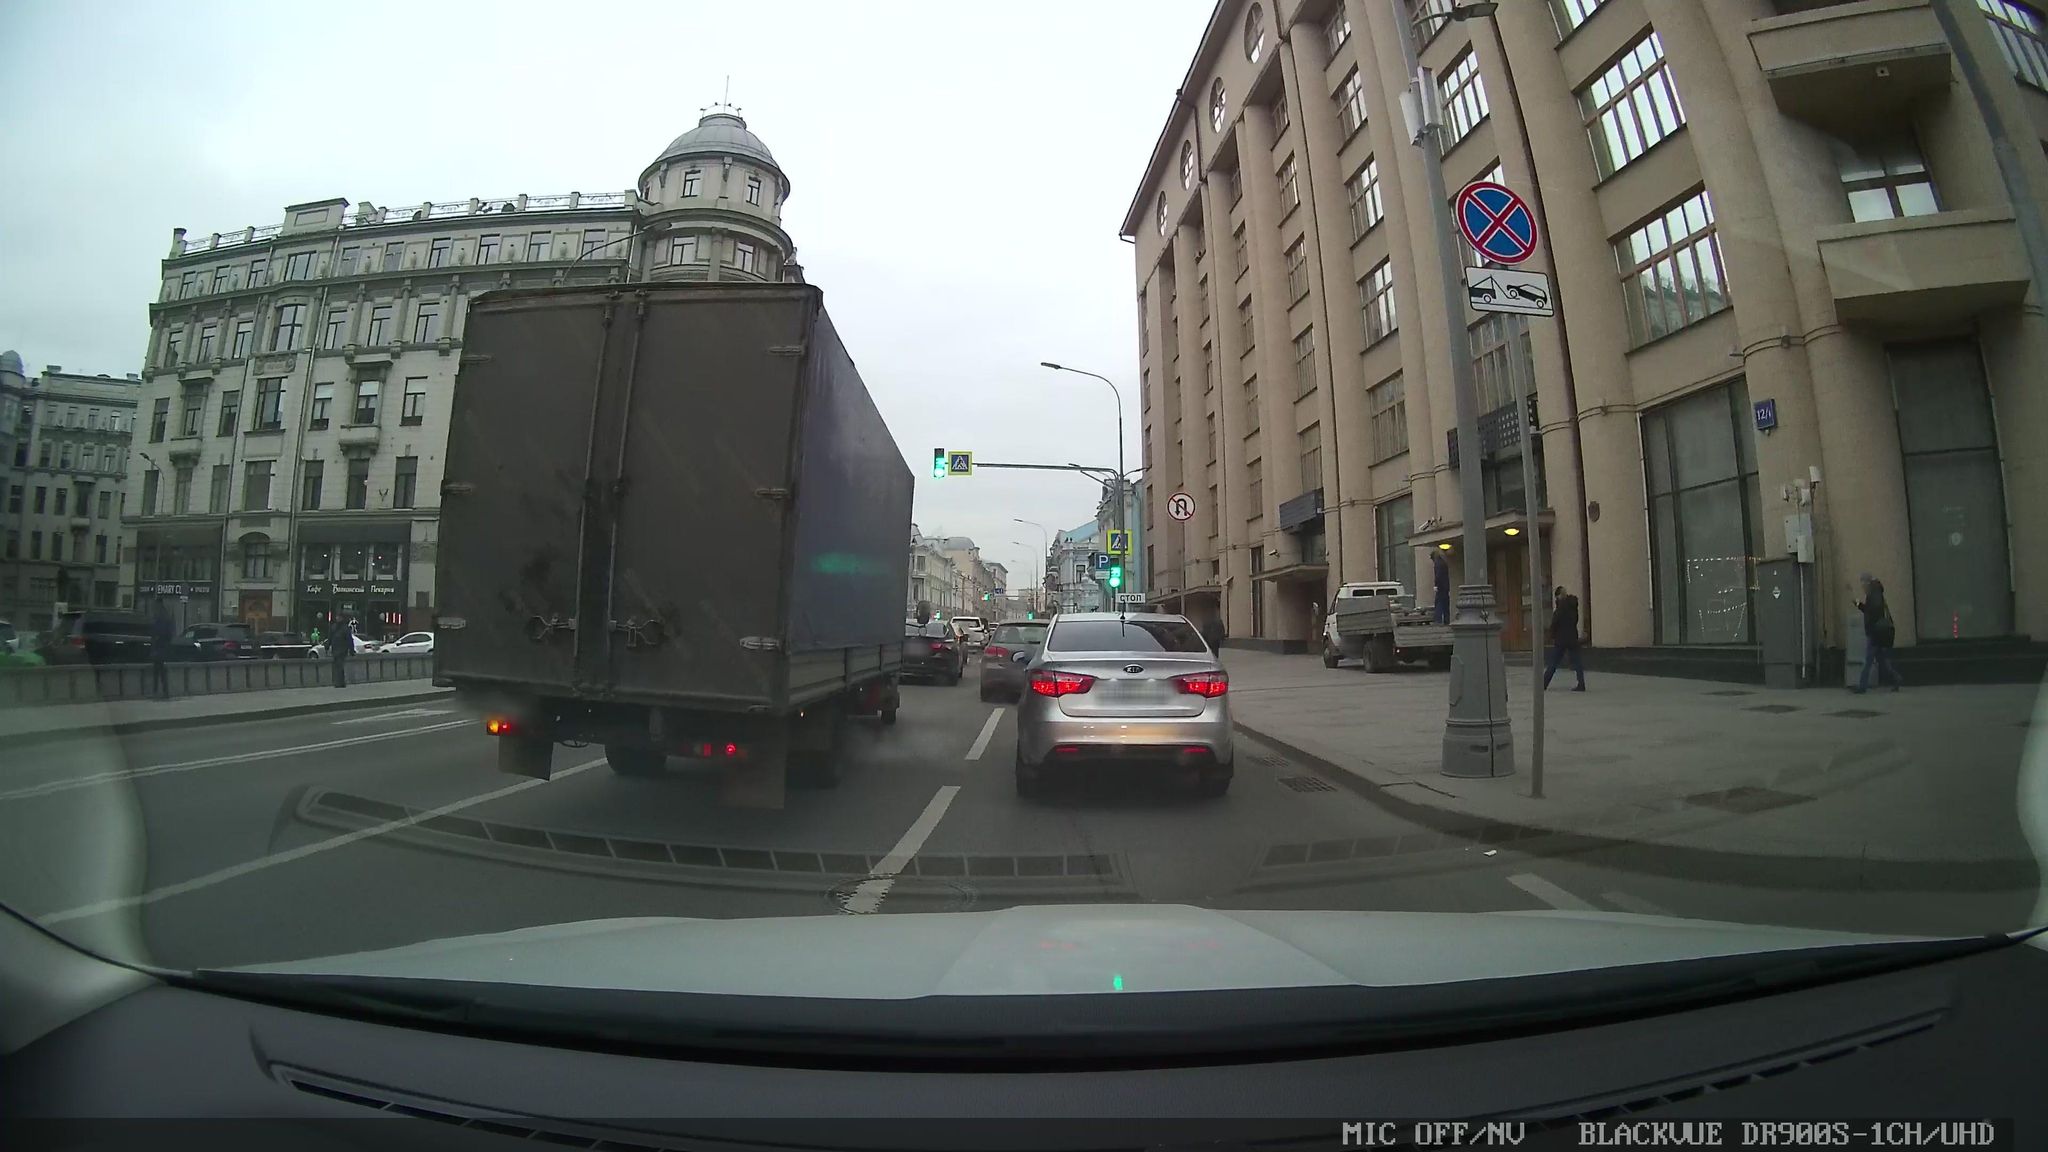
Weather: cloudy
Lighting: day
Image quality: good
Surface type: driving surface
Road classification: footway
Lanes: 4
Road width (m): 2
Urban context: urban centre
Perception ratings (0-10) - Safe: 0.88, Lively: 7.3, Beautiful: 0.78, Boring: 1.43, Depressing: 8.55, Wealthy: 4.2